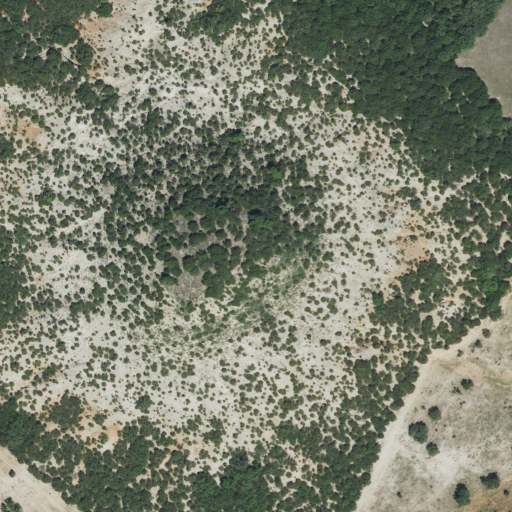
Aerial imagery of mountain in Texas named Hudson Mountain containing shrub and evergreen forest